【题型】选择题　【知识点】平面几何　【难度】easy
如图，$\odot P$经过点$O(0,0)$，交$y$轴于点$A$，若$P(-10,-8)$，弦$OA$长为（\quad）

A. $8$ \hphantom{B. $10$} \hphantom{C. $16$} \hphantom{D. $20$}
B. $10$ \hphantom{C. $16$} \hphantom{D. $20$}
C. $16$ \hphantom{D. $20$}
D. $20$
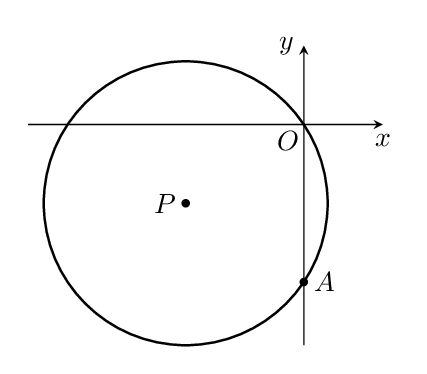
【解答】
\raggedright
\textbf{【答案】C}
\textbf{【分析】}本题考查了垂径定理，关键是熟练掌握垂径定理：垂直于弦的直径平分这条弦，并且平分弦所对的两条弧．
过$P$点作$PH \perp OA$于$H$点，根据垂径定理得$OH = AH$，然后利用$P$点坐标得到$OH = 8$，从而得到$OA = 16$．
\textbf{【详解】}解：过$P$点作$PH \perp OA$于$H$点，如图，

则$OH = AH$，
$\because P(-10,-8)$，
$\therefore OH = 8$，
$\therefore OA = 2OH = 16$．
故选：C．
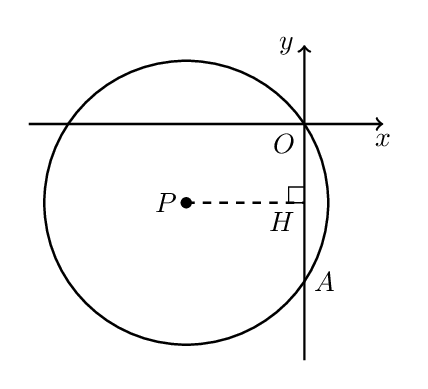